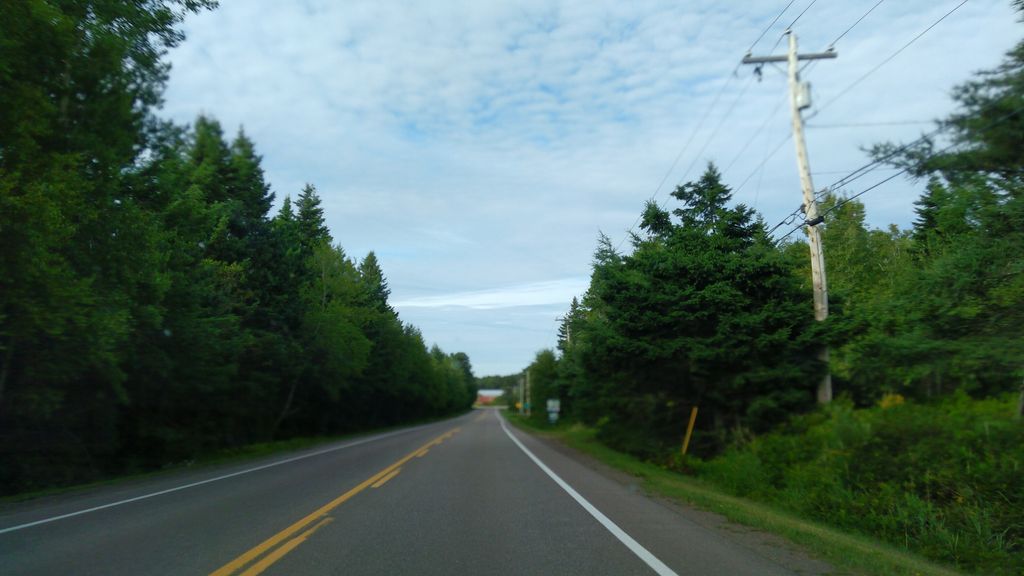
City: charlottetown